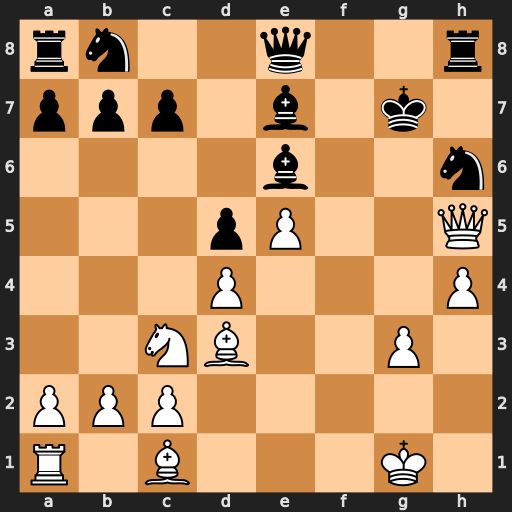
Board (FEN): rn2q2r/ppp1b1k1/4b2n/3pP2Q/3P3P/2NB2P1/PPP5/R1B3K1
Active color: w
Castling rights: -
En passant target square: -
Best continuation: Bxh6+ Rxh6 Qxe8 Nc6 Qxa8